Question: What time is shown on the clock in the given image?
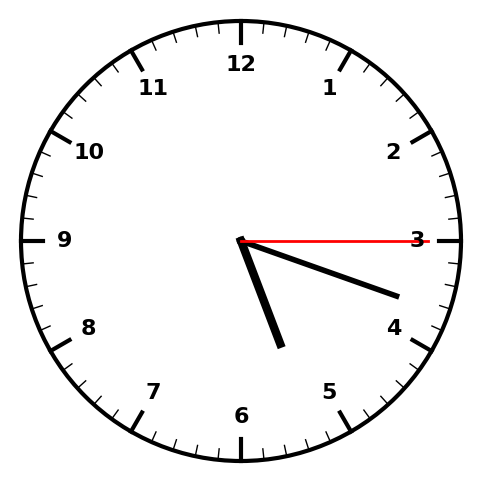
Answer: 05:18:15